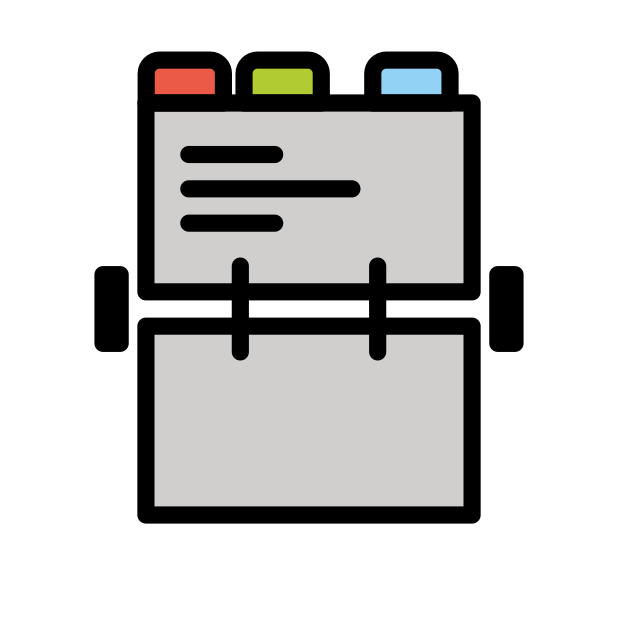
Emoji: 📇
Name: card index
Unicode: 0x1f4c7